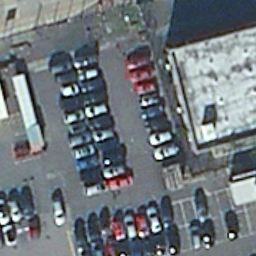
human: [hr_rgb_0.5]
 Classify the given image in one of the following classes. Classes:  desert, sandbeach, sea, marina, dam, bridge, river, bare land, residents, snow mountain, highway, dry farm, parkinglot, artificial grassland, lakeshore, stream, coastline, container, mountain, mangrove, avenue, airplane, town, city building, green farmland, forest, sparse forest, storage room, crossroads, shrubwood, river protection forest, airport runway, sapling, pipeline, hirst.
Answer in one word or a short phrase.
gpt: parkinglot